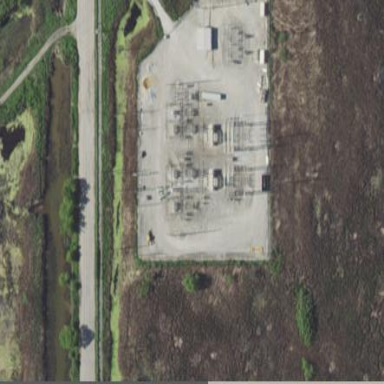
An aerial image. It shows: Outdoor distribution power substation.